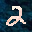
Label: 2